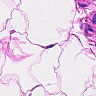
Metastatic tissue present: no